Question:
As the pic above,I want to make the text left-aligned with the label,how to do that?
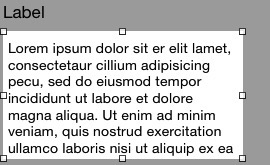
Answer: You can set edge insect for text container. Here is the line of code
[textView setTextContainerInset:UIEdgeInsetsMake(0, 10, 0, 0)];
Or you can use property 'setContentInset' to set the margin as suggested above.